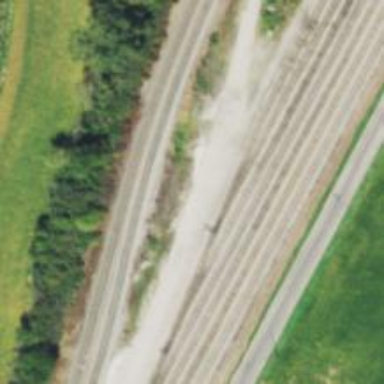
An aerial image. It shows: Railway yard in service.